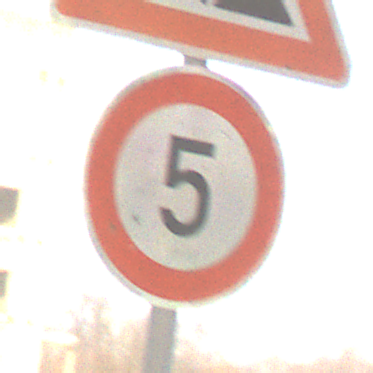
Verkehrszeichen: Geschwindigkeit5
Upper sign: Arbeitsstelle
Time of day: MorningAfternoon
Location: Roofed (Suburban)
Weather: PartlyCloudy
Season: Winter
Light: Natural